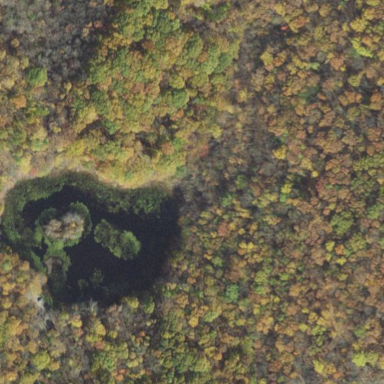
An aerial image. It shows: Existing Preserved Open Space in woodland area.